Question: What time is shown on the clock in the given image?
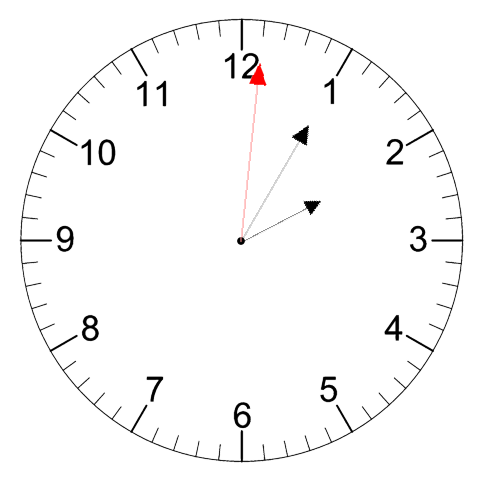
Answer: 02:05:01